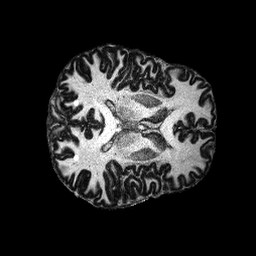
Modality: MP2RAGE
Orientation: axial